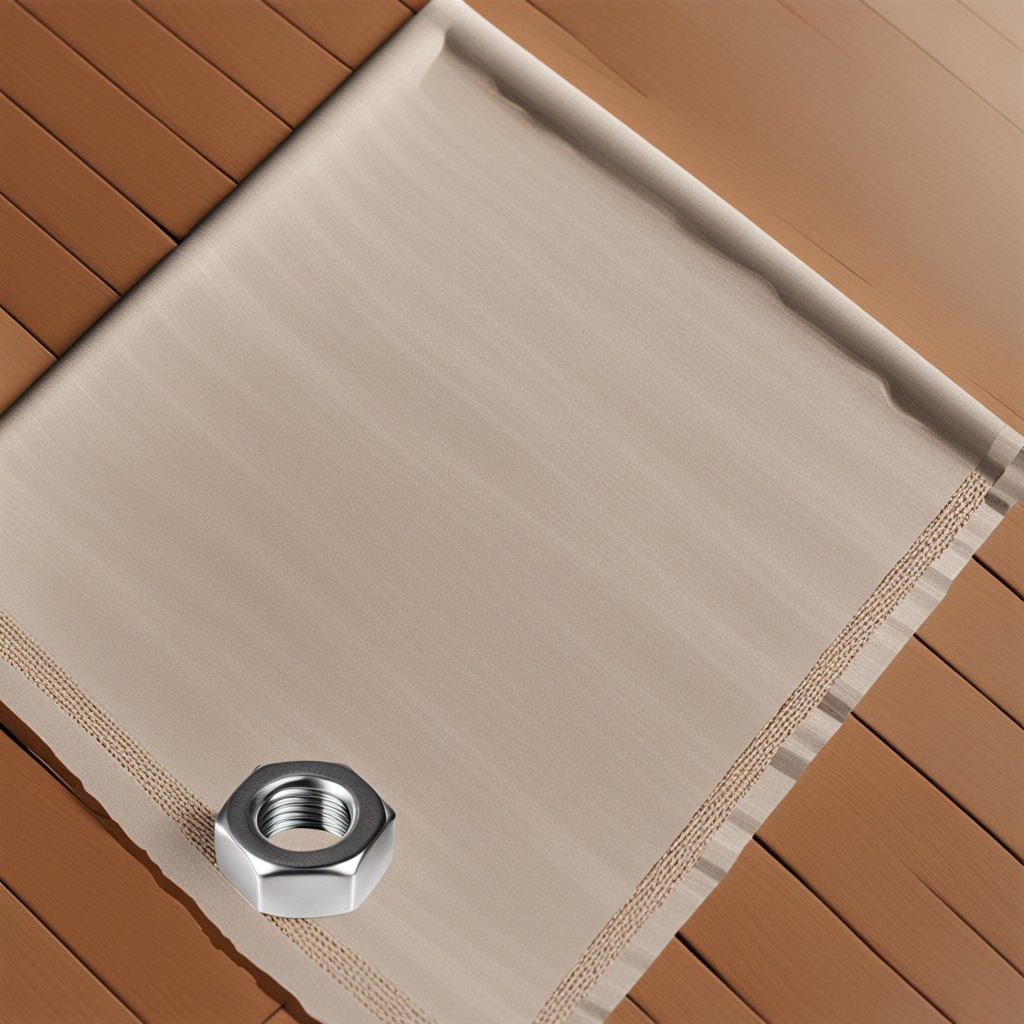
A metal nut is lying on a wooden table.